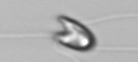
Label: flagellate_morphotype1